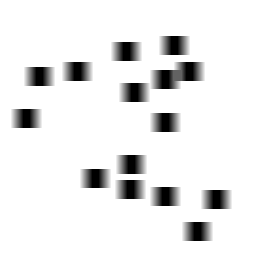
Squares: 15
Triangles: 0
Stars: 0
Total shapes: 15